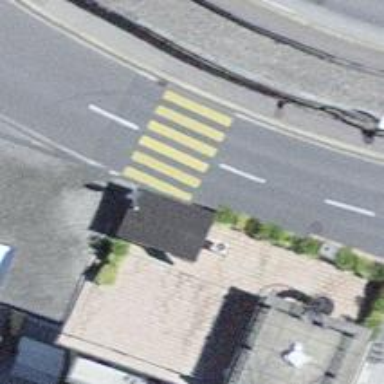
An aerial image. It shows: Uncontrolled crossing.